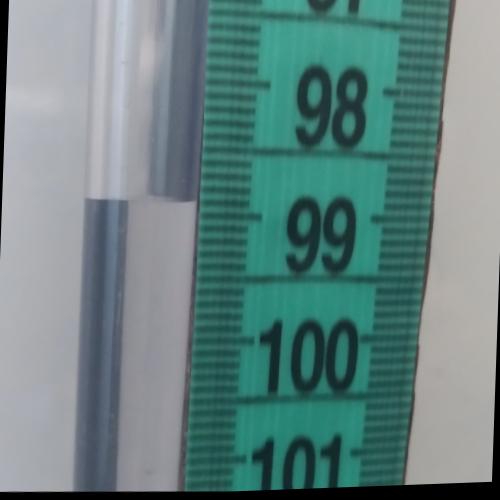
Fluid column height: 98.9 cm